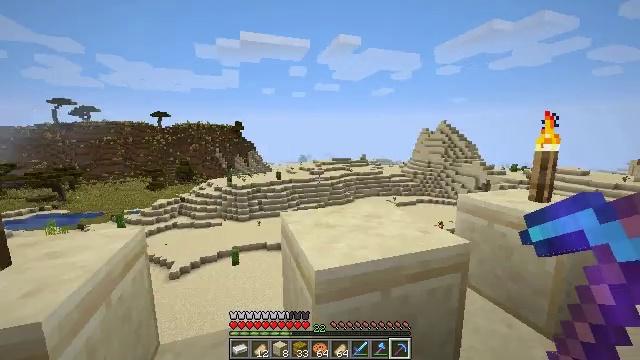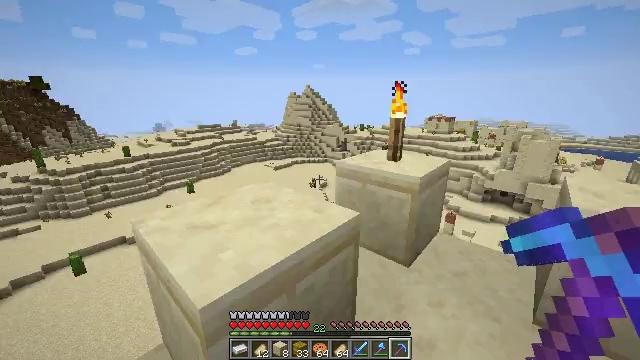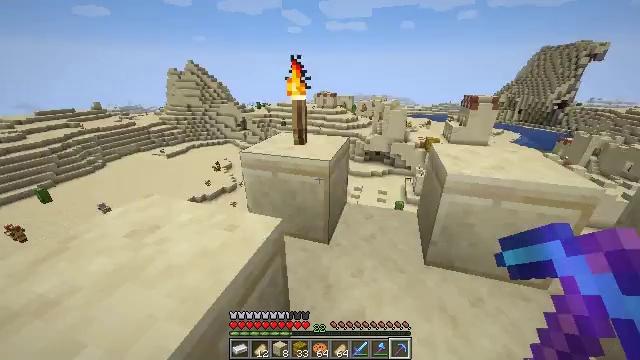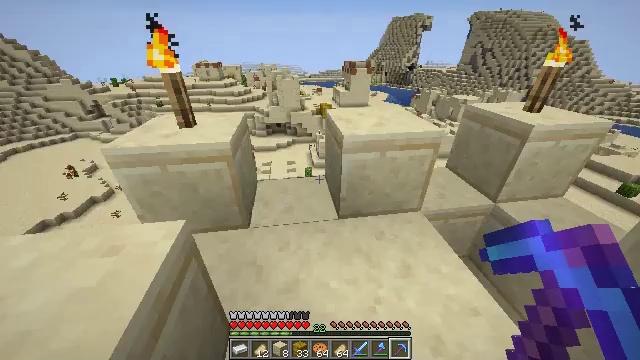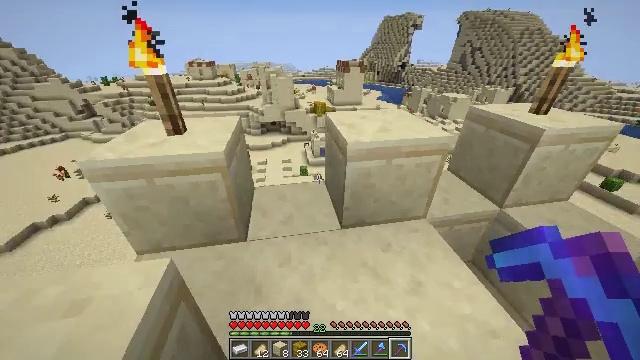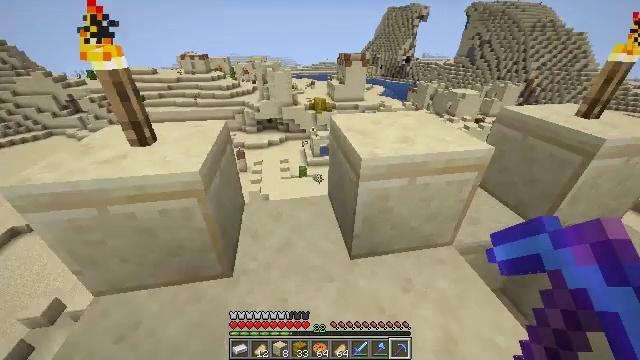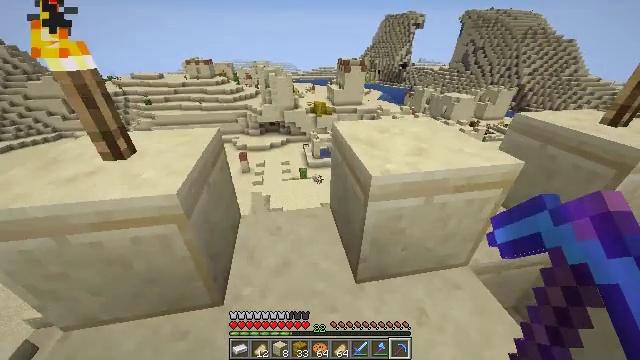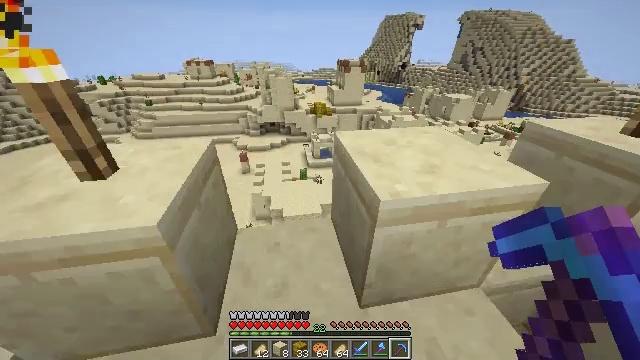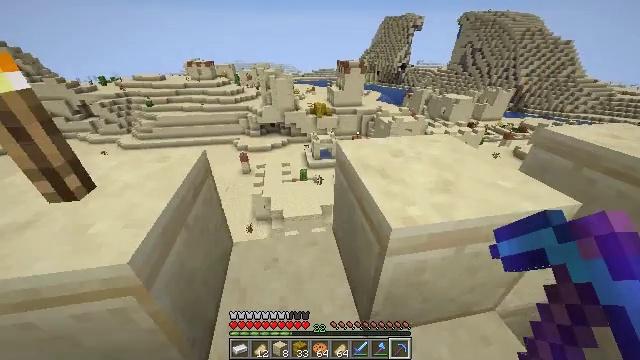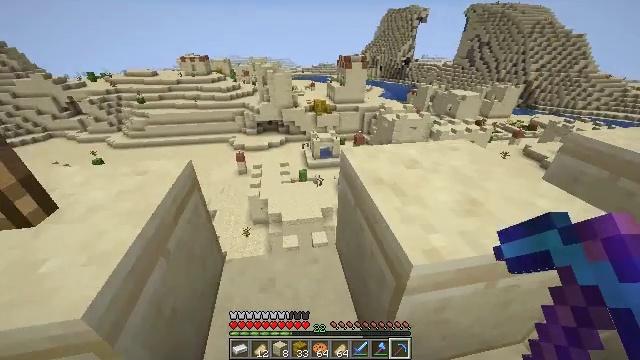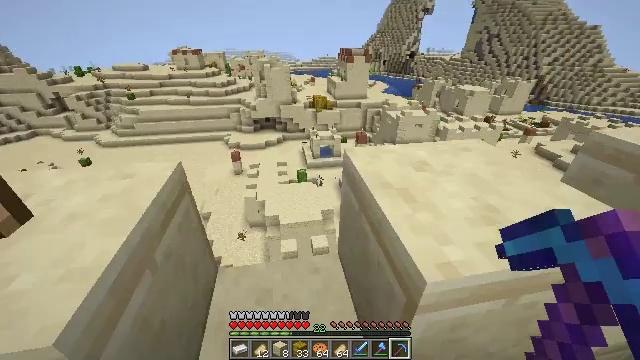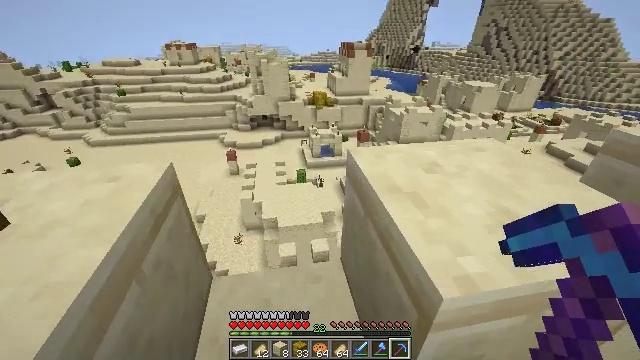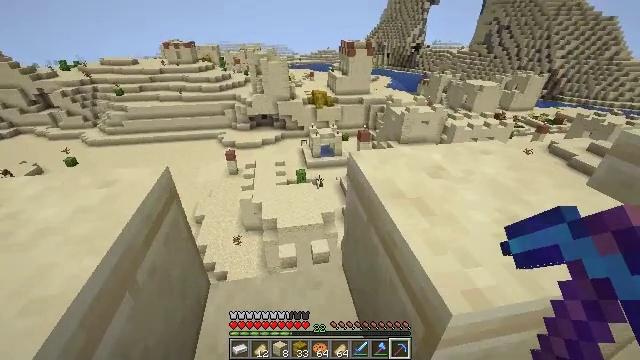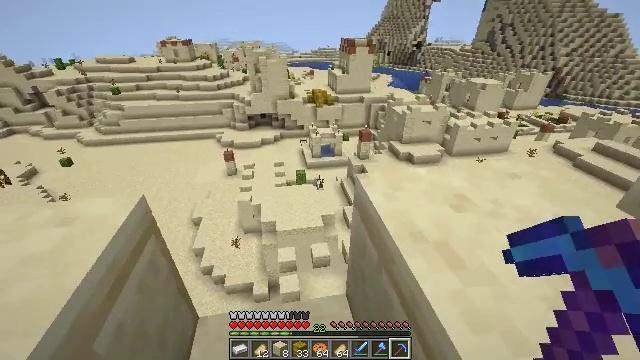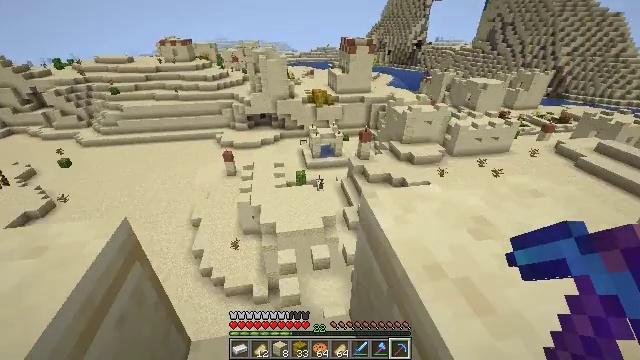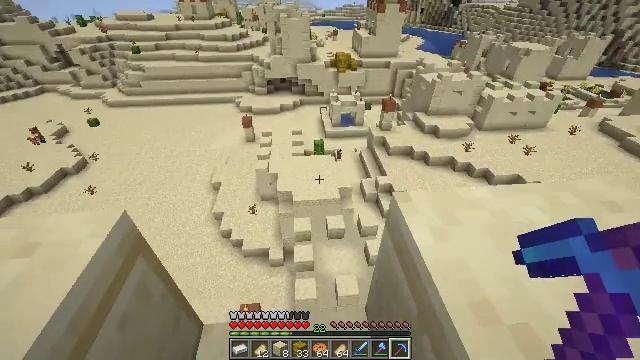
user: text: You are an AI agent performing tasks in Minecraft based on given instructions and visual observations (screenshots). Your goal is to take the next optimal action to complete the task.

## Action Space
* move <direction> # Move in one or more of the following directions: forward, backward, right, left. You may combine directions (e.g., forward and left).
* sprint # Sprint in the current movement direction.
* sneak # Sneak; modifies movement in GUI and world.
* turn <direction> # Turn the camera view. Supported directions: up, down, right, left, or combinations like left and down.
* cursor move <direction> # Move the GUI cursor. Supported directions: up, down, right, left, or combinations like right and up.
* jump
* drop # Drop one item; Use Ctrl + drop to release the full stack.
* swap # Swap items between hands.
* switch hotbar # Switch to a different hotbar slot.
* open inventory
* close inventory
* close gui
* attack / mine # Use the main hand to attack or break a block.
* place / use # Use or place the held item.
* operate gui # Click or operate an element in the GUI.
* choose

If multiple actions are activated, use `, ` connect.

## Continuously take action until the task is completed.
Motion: motion action
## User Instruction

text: Gather the blast furnace into your inventory.
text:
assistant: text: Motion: move forward, turn right and down
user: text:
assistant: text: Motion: move forward, sprint, turn right and down
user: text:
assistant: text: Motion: move forward, sprint, turn right and down
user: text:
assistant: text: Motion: move forward, sprint, turn right
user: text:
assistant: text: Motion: move forward
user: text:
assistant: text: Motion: move forward
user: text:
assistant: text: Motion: move forward
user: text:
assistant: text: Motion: no_op
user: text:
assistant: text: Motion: no_op
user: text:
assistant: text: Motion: no_op
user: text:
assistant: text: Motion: no_op
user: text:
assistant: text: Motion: move forward
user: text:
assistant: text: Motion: move forward
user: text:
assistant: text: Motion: move forward
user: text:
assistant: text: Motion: move forward, turn left and down
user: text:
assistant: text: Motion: move forward, turn left and down
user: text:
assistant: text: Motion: move forward, turn left and down
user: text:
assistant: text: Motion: turn down
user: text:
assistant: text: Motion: turn down
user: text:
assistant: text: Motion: turn down
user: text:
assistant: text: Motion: no_op
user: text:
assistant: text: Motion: no_op
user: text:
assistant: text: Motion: no_op
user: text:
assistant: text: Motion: move forward, turn down
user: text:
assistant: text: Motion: move forward, turn down
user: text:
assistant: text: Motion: move forward
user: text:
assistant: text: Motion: no_op
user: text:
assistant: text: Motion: no_op
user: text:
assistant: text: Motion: no_op
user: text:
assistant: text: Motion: no_op